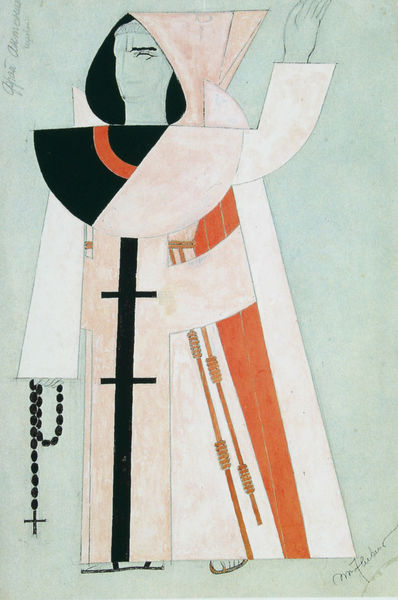
Titel: Fra Antonio
Künstler: Ignatij Niwinskij
Standort: Moskau
Institution: Bachruschin-Museum
Schlagwörter: blau, hand, kopf, mann, weiß, grün, komposition, orange, schwarz, türkis, zeichnung, rot, flächig, mode, arm, arme, gesicht, kragen, mensch, hände, signatur, flach, kutte, schnur, strick, theater, perle, rosa, taille, füße, schrift, abstrakt, kette, modern, kordel, sandalen, perlenkette, stola, unterschrift, kreuz, halbkreis, geometrisch, sandale, kreuze, erhoben, priester, mönch, rosenkranz, geometrie, kapuze, perlem